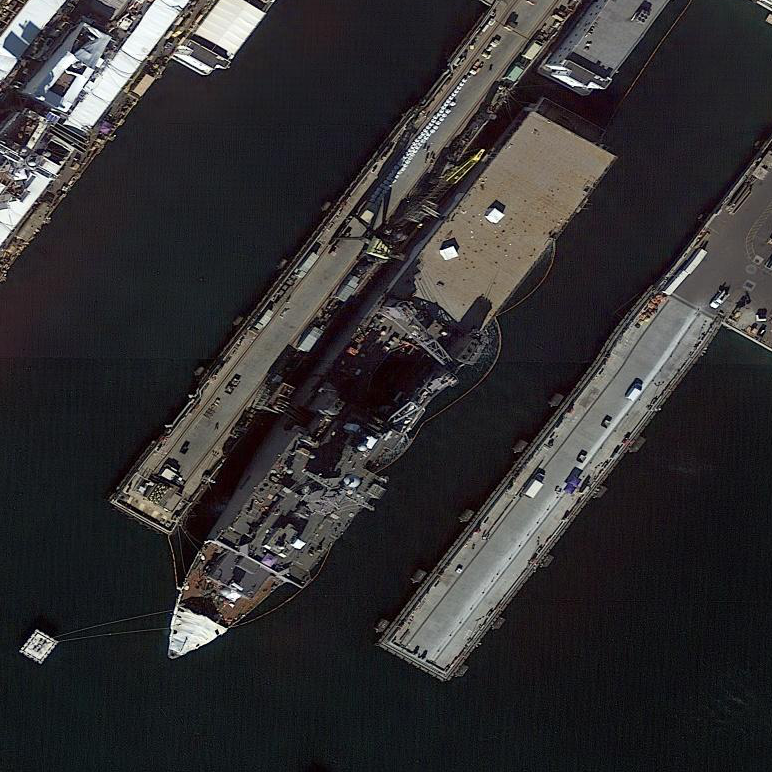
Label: combat